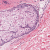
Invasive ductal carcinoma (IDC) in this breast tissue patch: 0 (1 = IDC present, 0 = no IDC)